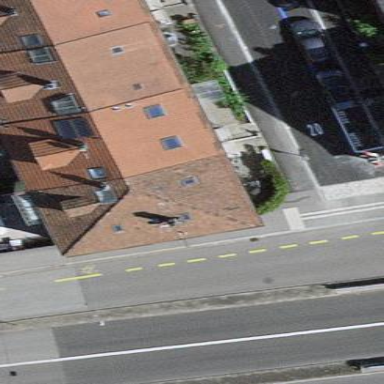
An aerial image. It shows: Terrace building.